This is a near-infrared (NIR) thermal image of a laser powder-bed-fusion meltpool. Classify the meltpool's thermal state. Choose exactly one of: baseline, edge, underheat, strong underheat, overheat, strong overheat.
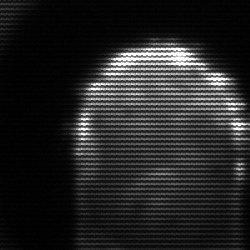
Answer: baseline